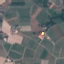
Land use / land cover: PermanentCrop